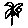
Label: flower